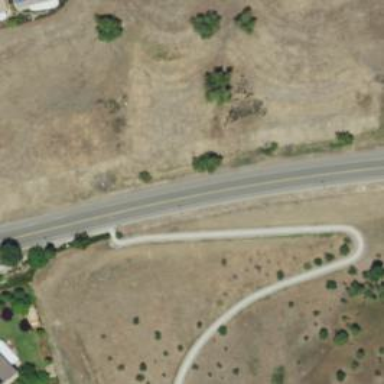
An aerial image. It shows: Secondary road.